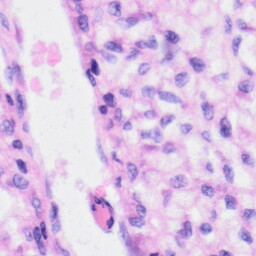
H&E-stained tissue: Liver